Interaction volume radius: 5 \u00c5
Interaction volume height: 10 \u00c5
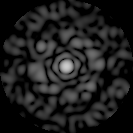
Disorder parameter: 0.8687